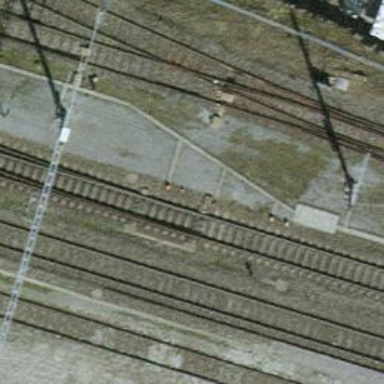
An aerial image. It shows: Railway switch.